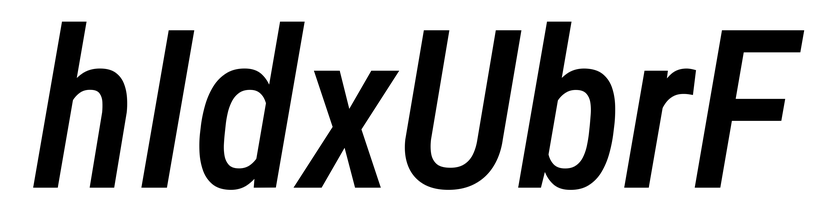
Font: Roboto-Italic_Condensed_Medium_Italic